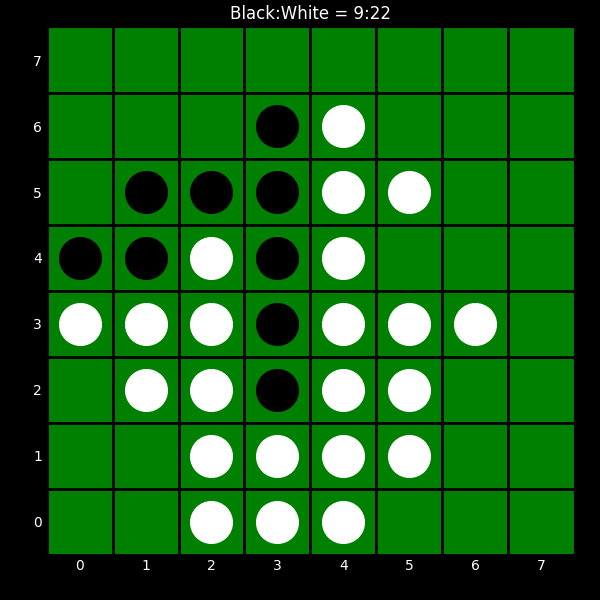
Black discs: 9
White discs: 22